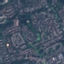
Land use / land cover class: Residential